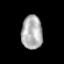
Tissue: prostate
Cell type: Epithelial cells
Senescence score: 0.1966
Nuclear area (px): 690
Mean DAPI intensity: 175.971